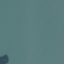
Land use / land cover: SeaLake